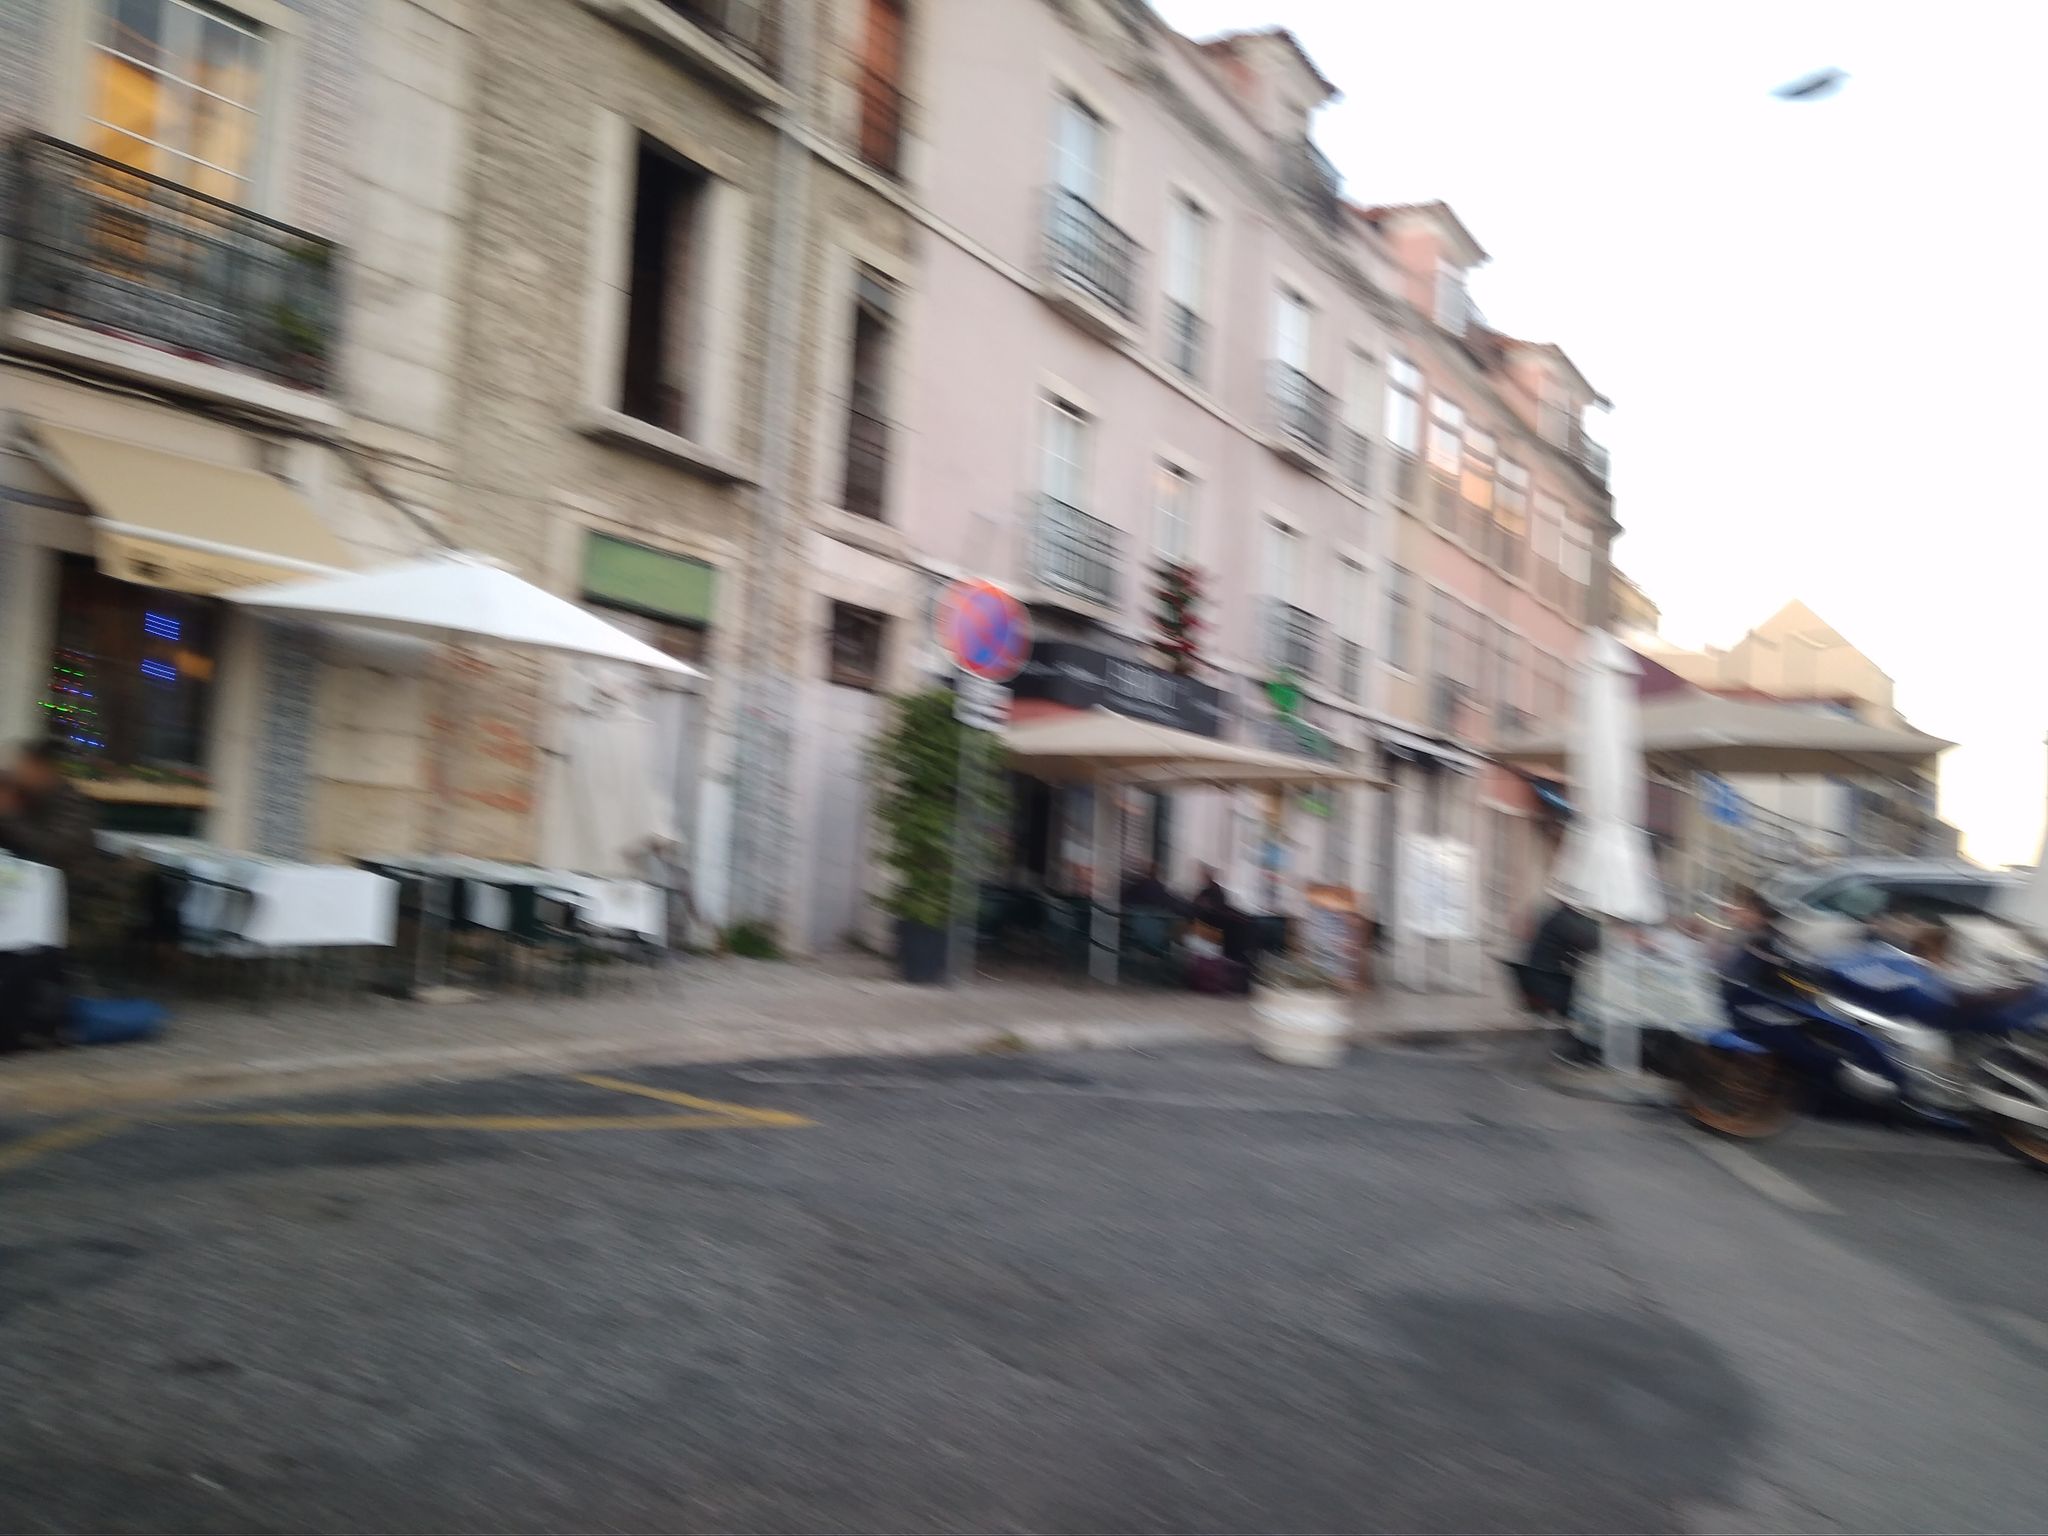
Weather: clear
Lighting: day
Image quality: slightly poor
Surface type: walking surface
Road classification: tertiary_link, residential
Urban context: urban centre
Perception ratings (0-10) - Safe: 1.11, Lively: 8.29, Beautiful: 5.76, Boring: 1.52, Depressing: 2.7, Wealthy: 1.64